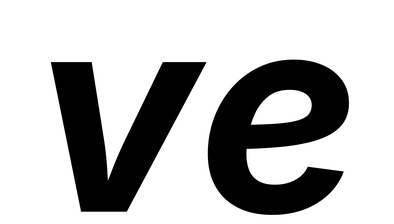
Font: Inter-Italic_Bold_Italic